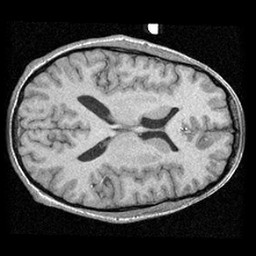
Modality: T1w
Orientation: axial
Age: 23
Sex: male